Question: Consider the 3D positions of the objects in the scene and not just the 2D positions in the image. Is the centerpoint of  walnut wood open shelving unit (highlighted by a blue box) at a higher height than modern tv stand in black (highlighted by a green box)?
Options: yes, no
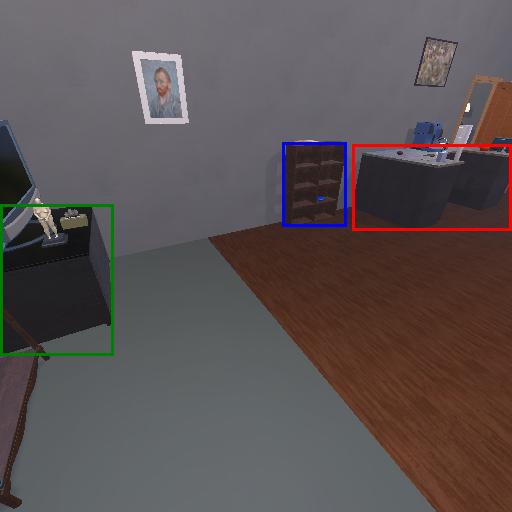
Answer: yes